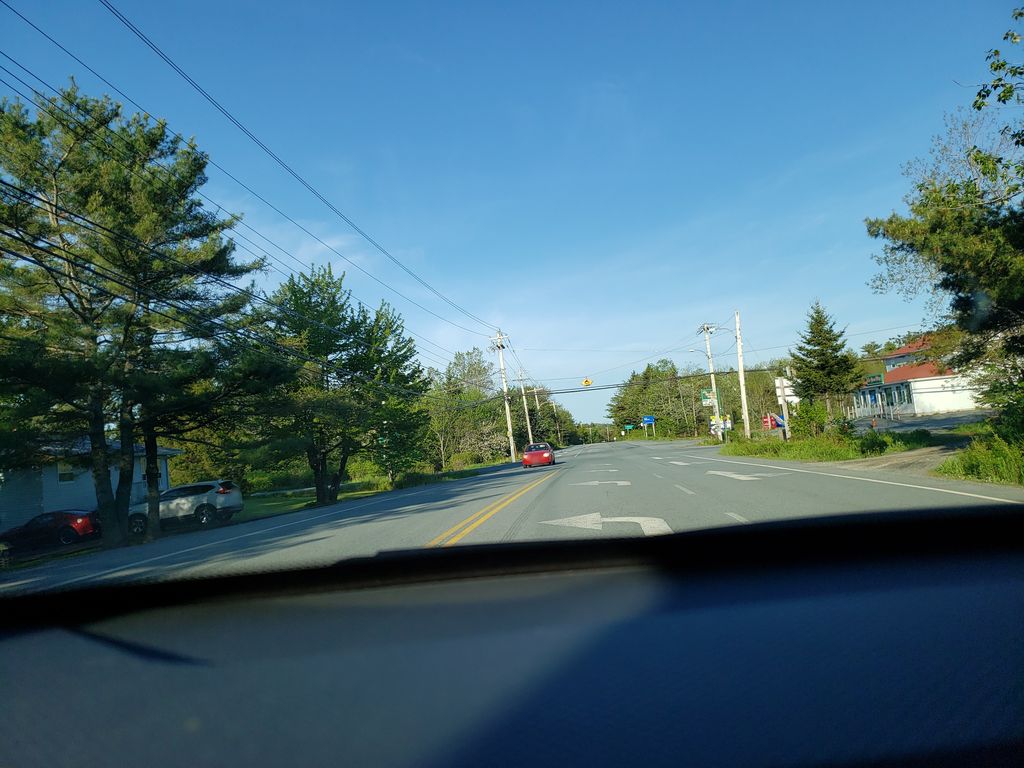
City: halifax